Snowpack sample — Snodgrass Mountain, Crested Butte, Colorado (2/4/25, 12:06 PM MST)
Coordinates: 38.923, -106.968
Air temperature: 35 °F
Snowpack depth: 80 cm
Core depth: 60 cm
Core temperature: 32 °F
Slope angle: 14°, slope face: 78°
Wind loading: low
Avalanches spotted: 0
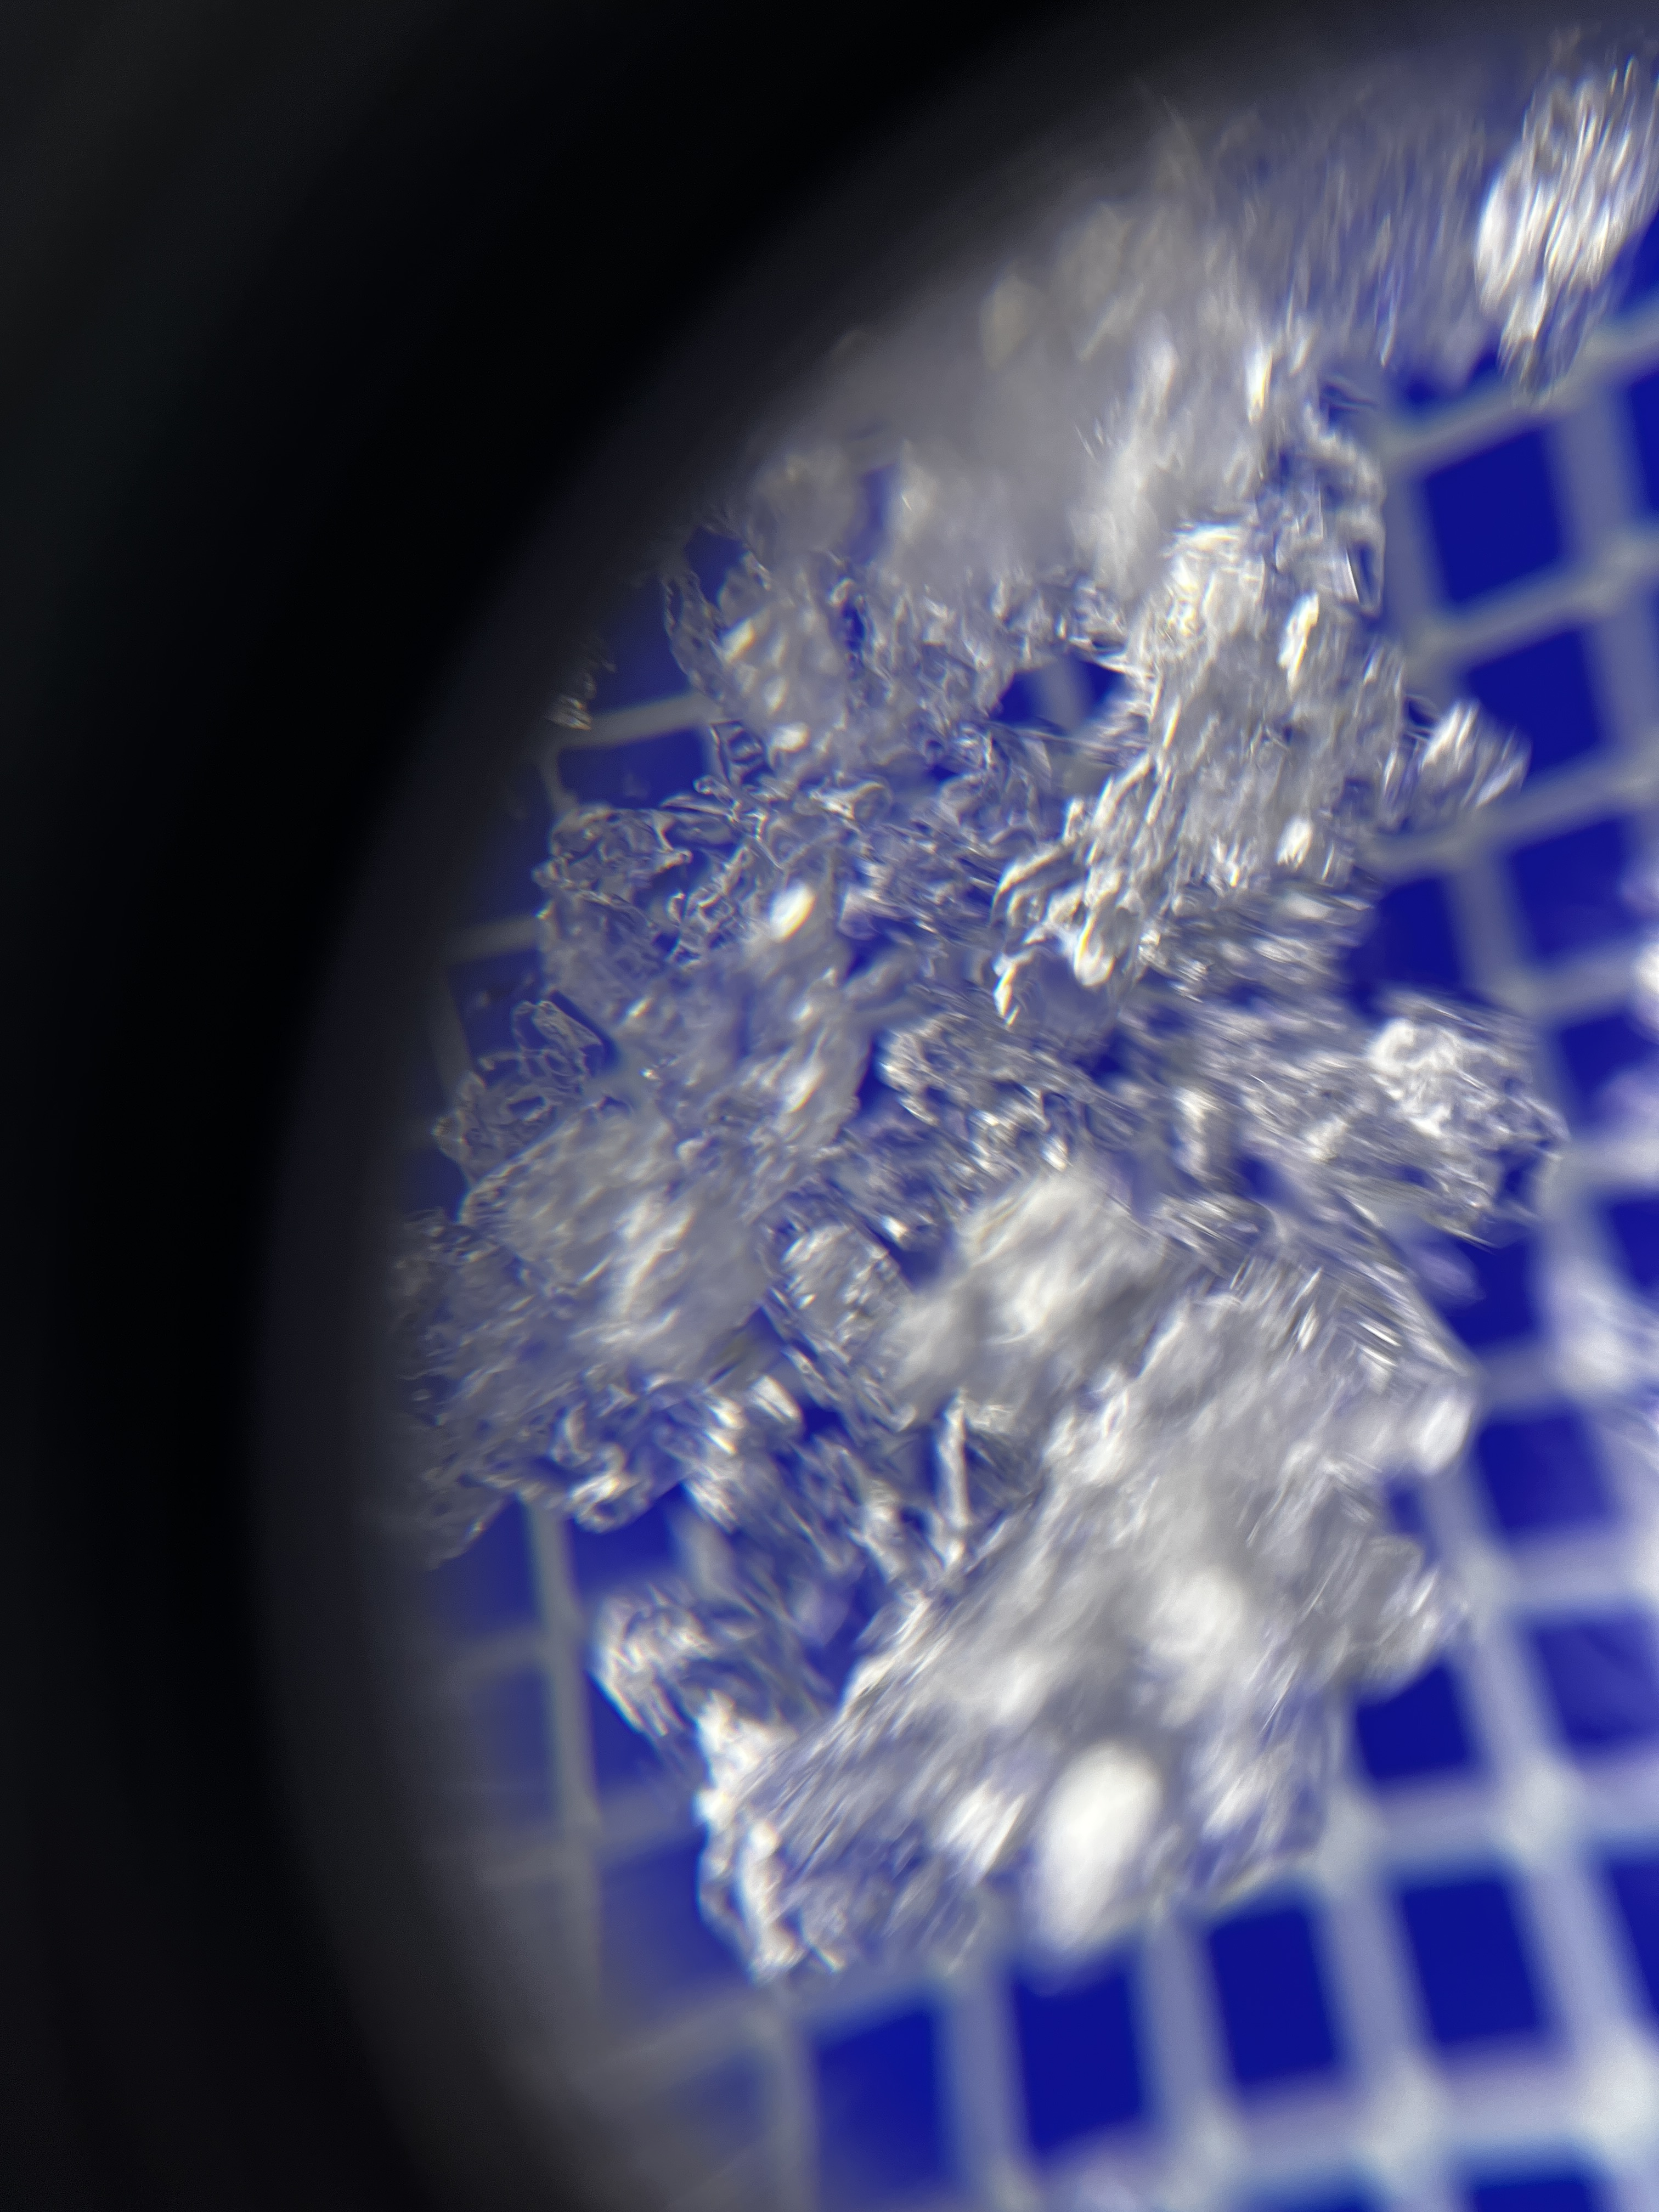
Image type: magnified_profile
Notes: No avalanches nearby, unusually warm weather for the last month reported by residents, Collected 25 yards from treeline